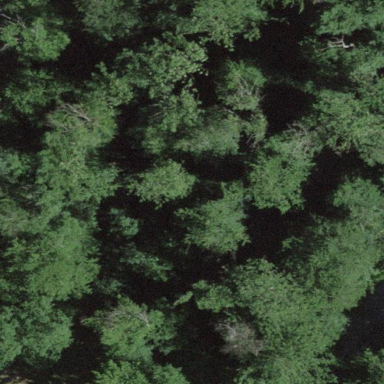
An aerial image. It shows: Mixed forest with variety of tree species.